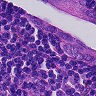
Metastatic tissue present: yes